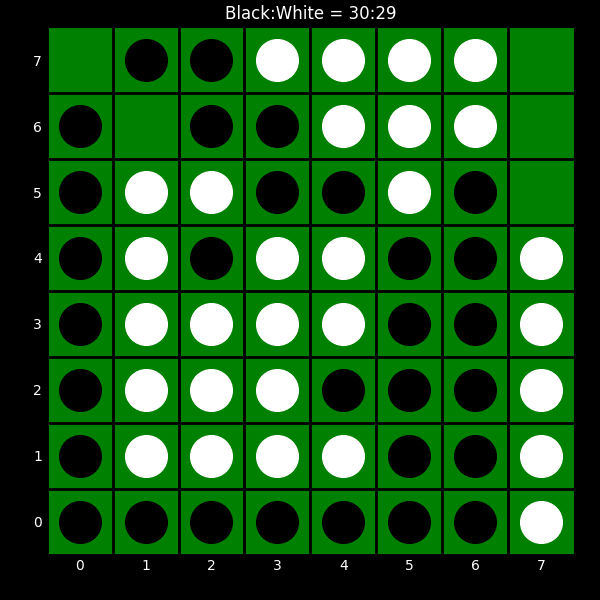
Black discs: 30
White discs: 29